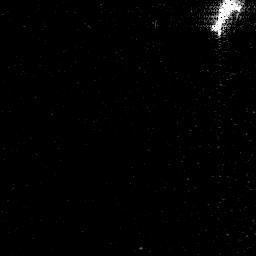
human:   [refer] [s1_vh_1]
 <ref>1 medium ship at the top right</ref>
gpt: <box>[[82, 0, 92, 11, 0]]</box>